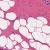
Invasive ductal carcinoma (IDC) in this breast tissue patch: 0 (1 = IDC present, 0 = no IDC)